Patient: sex F, age 59
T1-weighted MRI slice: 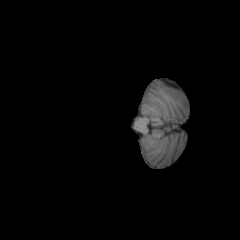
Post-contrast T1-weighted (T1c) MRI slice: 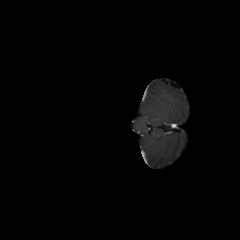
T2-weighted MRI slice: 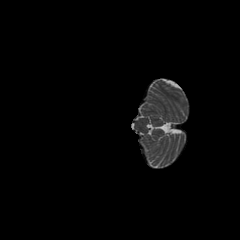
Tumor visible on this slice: no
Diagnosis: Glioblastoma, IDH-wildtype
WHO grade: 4